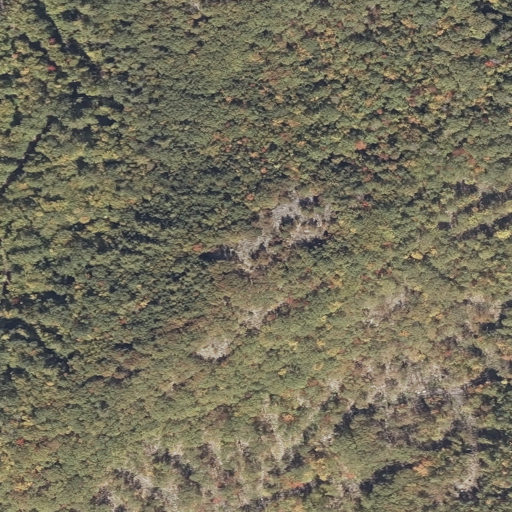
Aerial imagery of mountain in Maine named Peary Mountain containing deciduous forest and mixed forest